Question: I've made an audio player and the jar was made with netbeans. To load the images I've used:
'''
ClassLoader cl = this.getClass().getClassLoader();
URL playerIconURL = cl.getResource("tp/audioplayer/Images/icon.png");
if (playerIconURL != null){
ImageIcon playerIcon = new ImageIcon(playerIconURL);
frame.setIconImage(playerIcon.getImage());
}
else{
System.err.println("cannot load player icon");
}
'''
I mention that the folder Images is in the src/tp/audioplayer.
When I'm running the application inside netbeans everything is allright, but when I execute the jar in command prompt,the application starts but it's blank and it blocks and I get:

Can you tell me what I've done wrong or what is the problem? Thanks in advance!
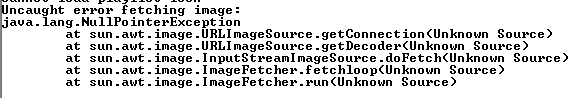
Answer: Try any of these:
'''
// using getResourceAsStream
InputStream is = this.getClass().getResourceAsStream( "picture.gif" );
// or
InputStream is = MyClass.class.getResourceAsStream( "stuff.ser" );
// or
InputStream is = MyApp.class.getClassLoader().getResourceAsStream( "InWords.properties" );
'''
The resource in the jar file must be qualified with same package name as the class you call getResourceAsStream from. Alternatively, you can use an absolute name beginning with a / where dots get mapped to /s. If you don't have a lead /, you have a relative name, and the name of the package will be prepended. If you use a /, you must include the name of the package yourself, or whatever name the resource is filed under in the jar.
For example you could specify /com/mindprod/mypackage/mystuff.ser or /com.mindprod.mypackage.mystuff.ser or simply mystuff.ser. Don't use Windows style filenames with . These are not filenames, but Java resources that live along with the class files either in jars or sometimes freestanding on disk, or on the server.
In theory, getResourceAsStream will look in the local classpath, in the jar and in the directory where the class file was loaded from.